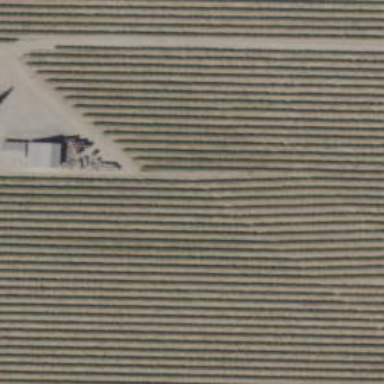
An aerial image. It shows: Orchard.